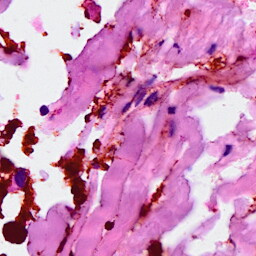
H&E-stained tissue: Breast